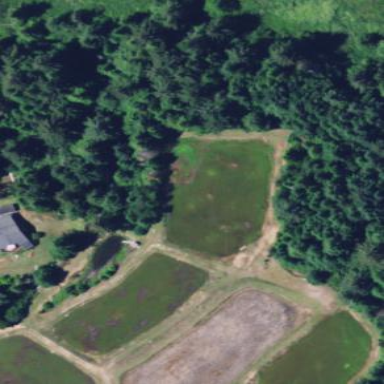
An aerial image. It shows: Farmland with cranberries as the main crop.